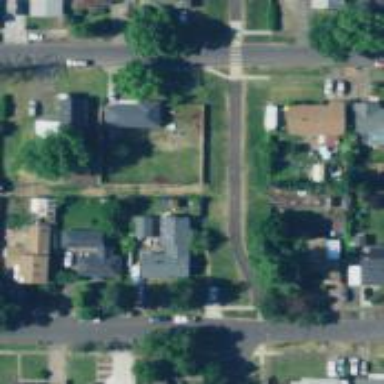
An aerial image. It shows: Alley designed for services.